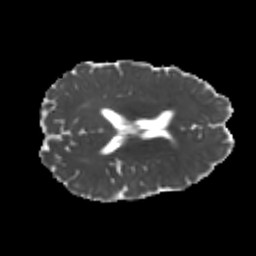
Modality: MD
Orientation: axial
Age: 23
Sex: female
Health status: healthy
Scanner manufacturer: philips
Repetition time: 7.386 s
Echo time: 0.08599 s